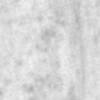
Label: no_change